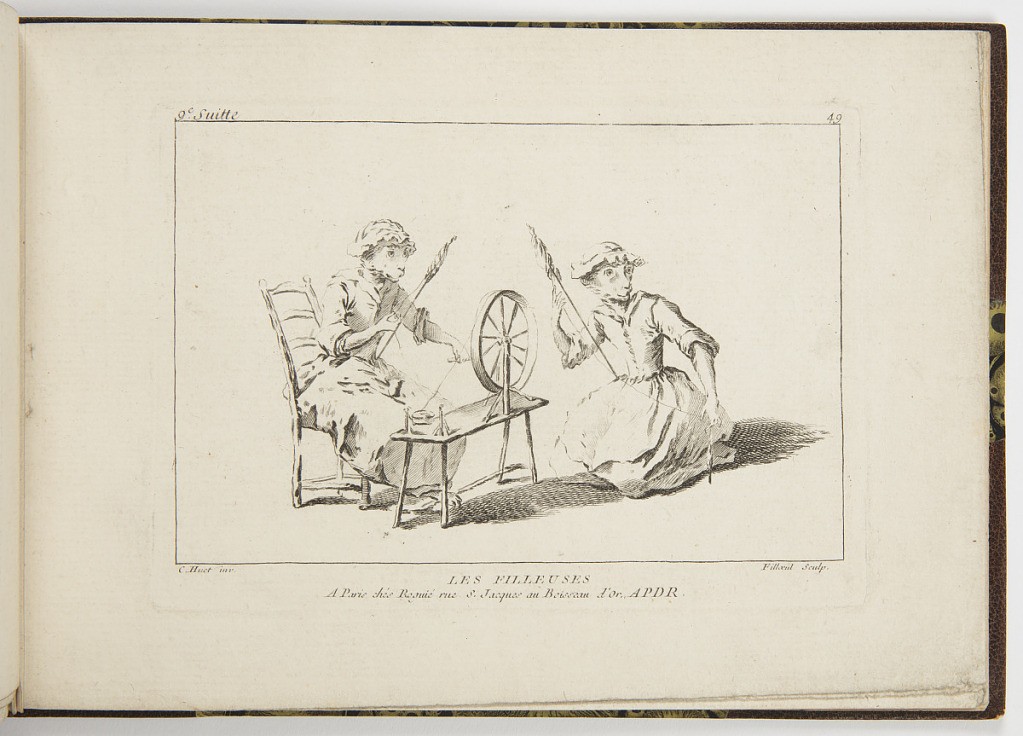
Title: LES FILLEUSES
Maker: Christophe Huet, French, 1695 – 1759
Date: mid- 18th century
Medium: Etching and engraving on laid paper
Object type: Print
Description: A plate from a series of singerie scenes after Huet. Two female monkeys dressed in dresses and bonnets sit around a spinning wheel, both holding distaffs. The monkey to the left sits on a chair, and the one to the right sits on the floor. The plate is titled, signed, and numbered